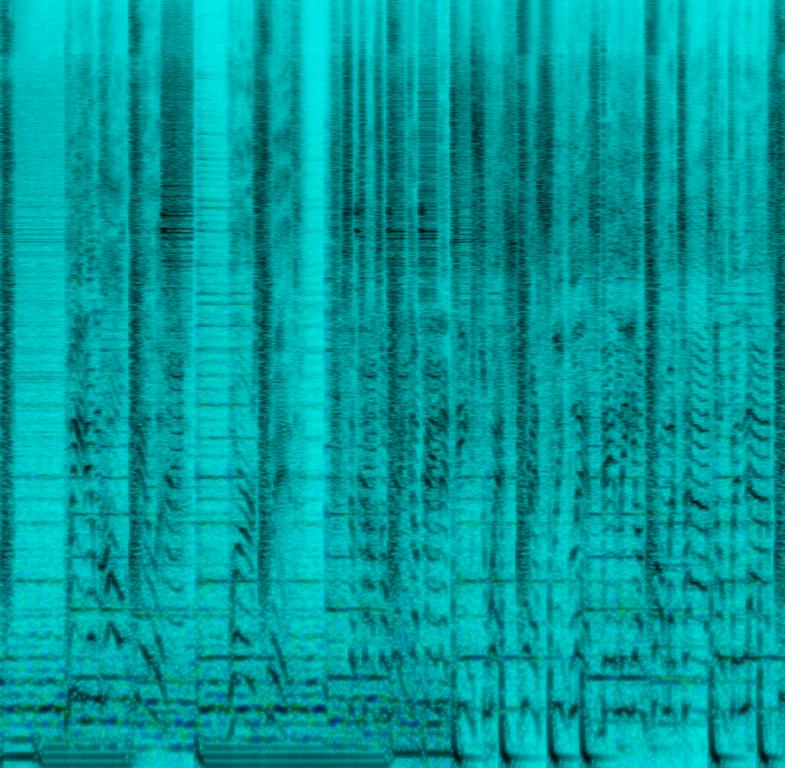
The Hip Hop song features a flat male vocal rapping over repetitive, echoing piano melody, claps and punchy kick hits. At the very beginning of the loop, there are stuttering hi hats, sustained synth bass and filtered, pitched up female chant playing. It sounds groovy and addictive - thanks to the way rappers are rapping.